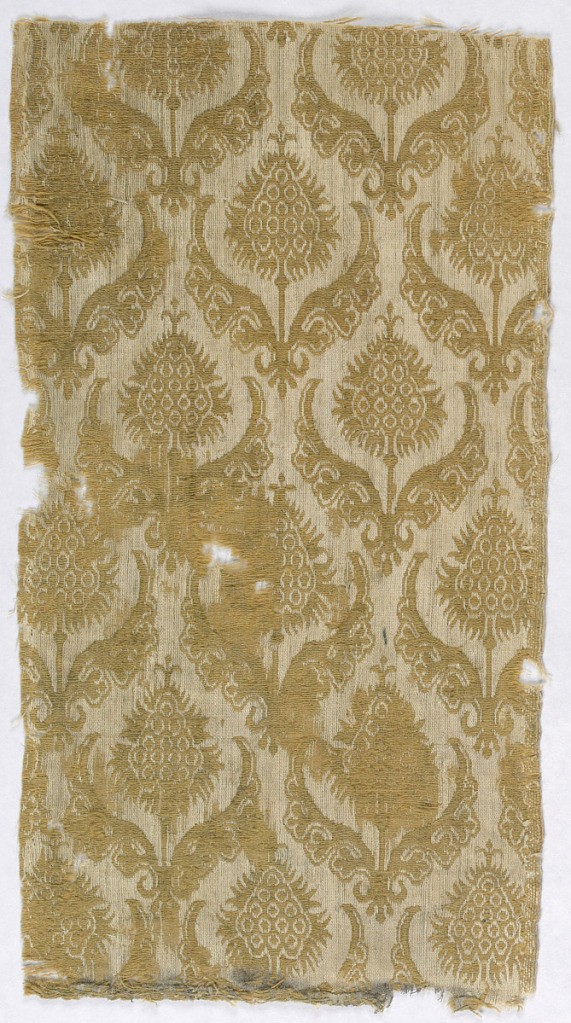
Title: Fragment
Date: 17th century
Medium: wool, silk, linen Technique: two integrated structures, plain weave plus plain weave
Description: Flower betwen two large curving leaves.